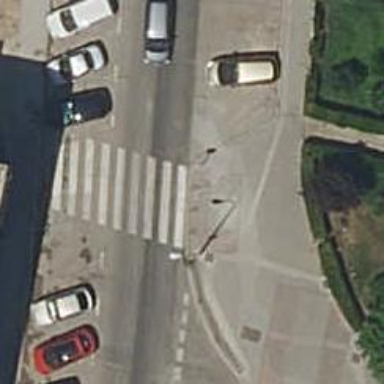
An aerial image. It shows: Bollard barrier.